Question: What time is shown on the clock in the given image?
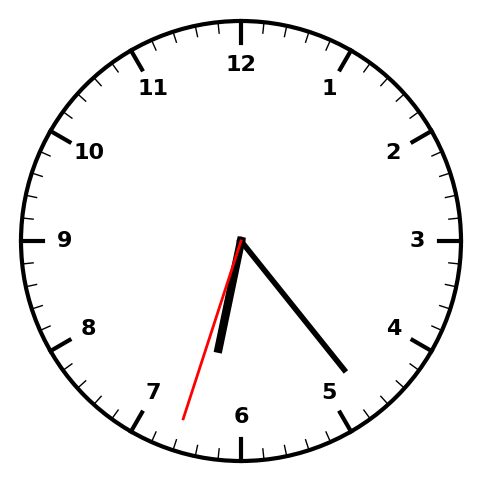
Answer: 06:23:33